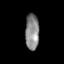
Tissue: skin
Cell type: T cells
Senescence score: 0.8021
Nuclear area (px): 483
Mean DAPI intensity: 136.522